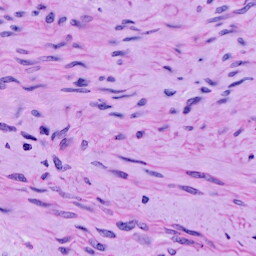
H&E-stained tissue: Cervix